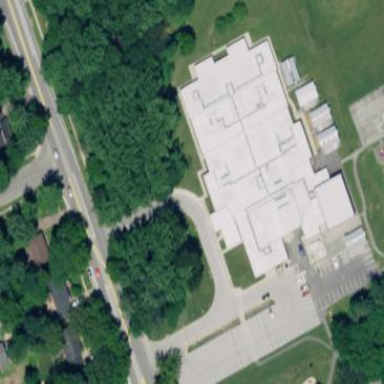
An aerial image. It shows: School building.